Question: I am looking for a good jquery plugin for form validation. I have found many related plugins but not of them matches the one I'm after. Below is a screenshot of what I'm looking for. Can anyone provide me with a link or the name of the plugin?

I've looked through the following links but they do not look like the one I am looking for:
- <URL>
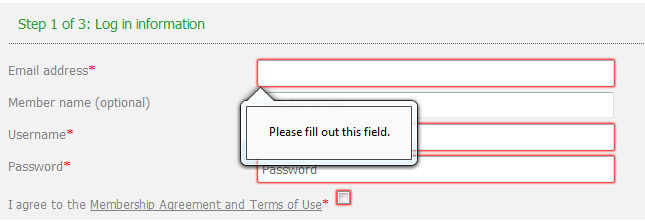
Answer: It may not even be an off-the-shelf jquery plugin.
That design could certainly be created with the jQuery Validation plugin. You will just have to manually manage your error containers. Some good info here:
<URL>